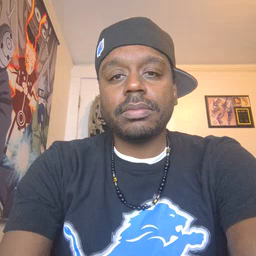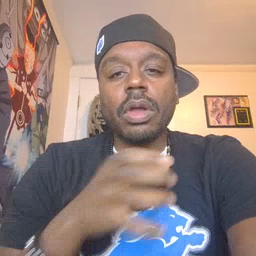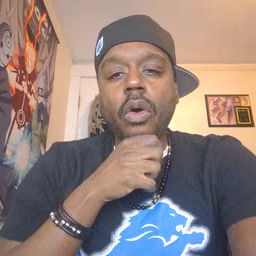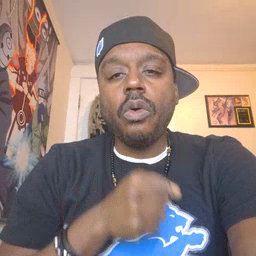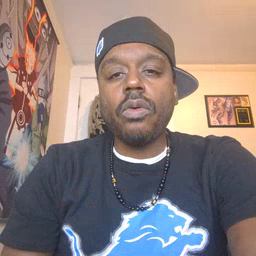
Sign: old